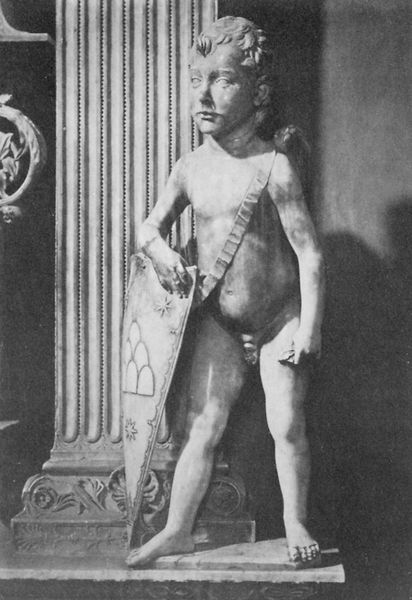
Titel: Amor neben dem Marsuppini Monument in Santa Croce
Künstler: Gebrüder Alinari
Standort: Bologna
Institution: Istituto di Storia dell'Arte dell'Università di Bologna
Schlagwörter: akt, flügel, kampf, kopf, körper, mann, nackt, schatten, weiß, ausschnitt, brust, frisur, grau, haar, licht, marmor, mund, nase, pfeiler, schwarz, symbol, säule, blick, jung, wand, architektur, arm, arme, augen, band, barock, gesicht, halten, sockel, stehen, stein, hände, figur, haare, pose, stehend, kind, klassizismus, lippen, locken, engel, kanneliert, putte, putto, ranken, skulptur, statue, beine, schärpe, füße, haltung, klein, pilaster, detail, riemen, ornamente, verzierung, nabel, bauch, plastik, plinthe, junge, zehen, foto, fotografie, photographie, penis, schild, blind, knabe, stern, nackig, sterne, schwarzweiß, soldat, rom, photo, ganzfigur, wappen, jüngling, halbprofil, gurt, zwerg, amor, schutzengel, korinthisch, pute, aufnahme, römisch, mamor, korintisch, barrock, kaneluren, genital, pimmel, kannellur, üilaster, flügeö